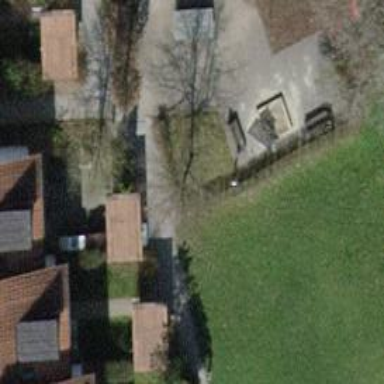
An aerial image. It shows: Brown bench in the vicinity.